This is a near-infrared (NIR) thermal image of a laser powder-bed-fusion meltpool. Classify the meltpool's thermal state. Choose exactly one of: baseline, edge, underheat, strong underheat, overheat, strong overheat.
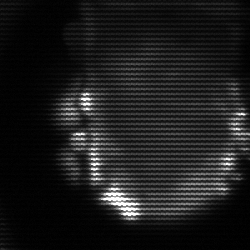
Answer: baseline